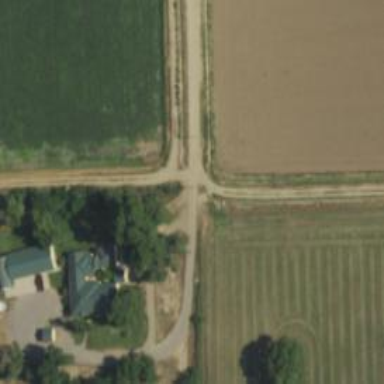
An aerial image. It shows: Residential road.